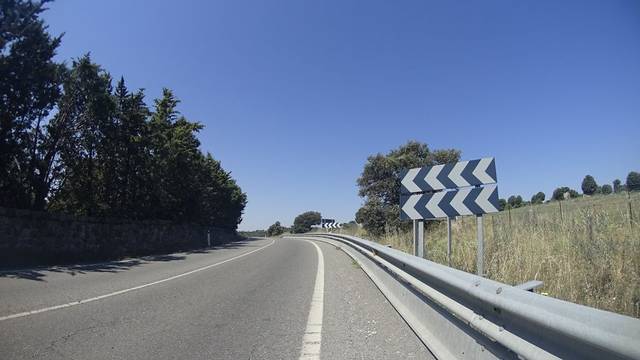
Region: Spain
Coordinates: 40.601, -3.917